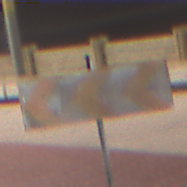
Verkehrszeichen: RichtungstafelnInKurvenGrossRechts
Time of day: Night
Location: Outdoor (Urban)
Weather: PartlyCloudy
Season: NotSpecified
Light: Artificial